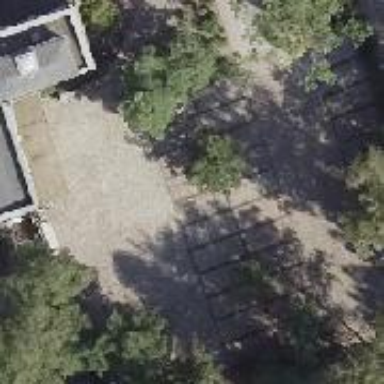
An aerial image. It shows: Parking area with cobblestone surface.